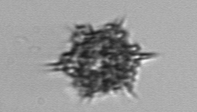
Label: Dictyocha